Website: home-depot
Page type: delivery-shipping
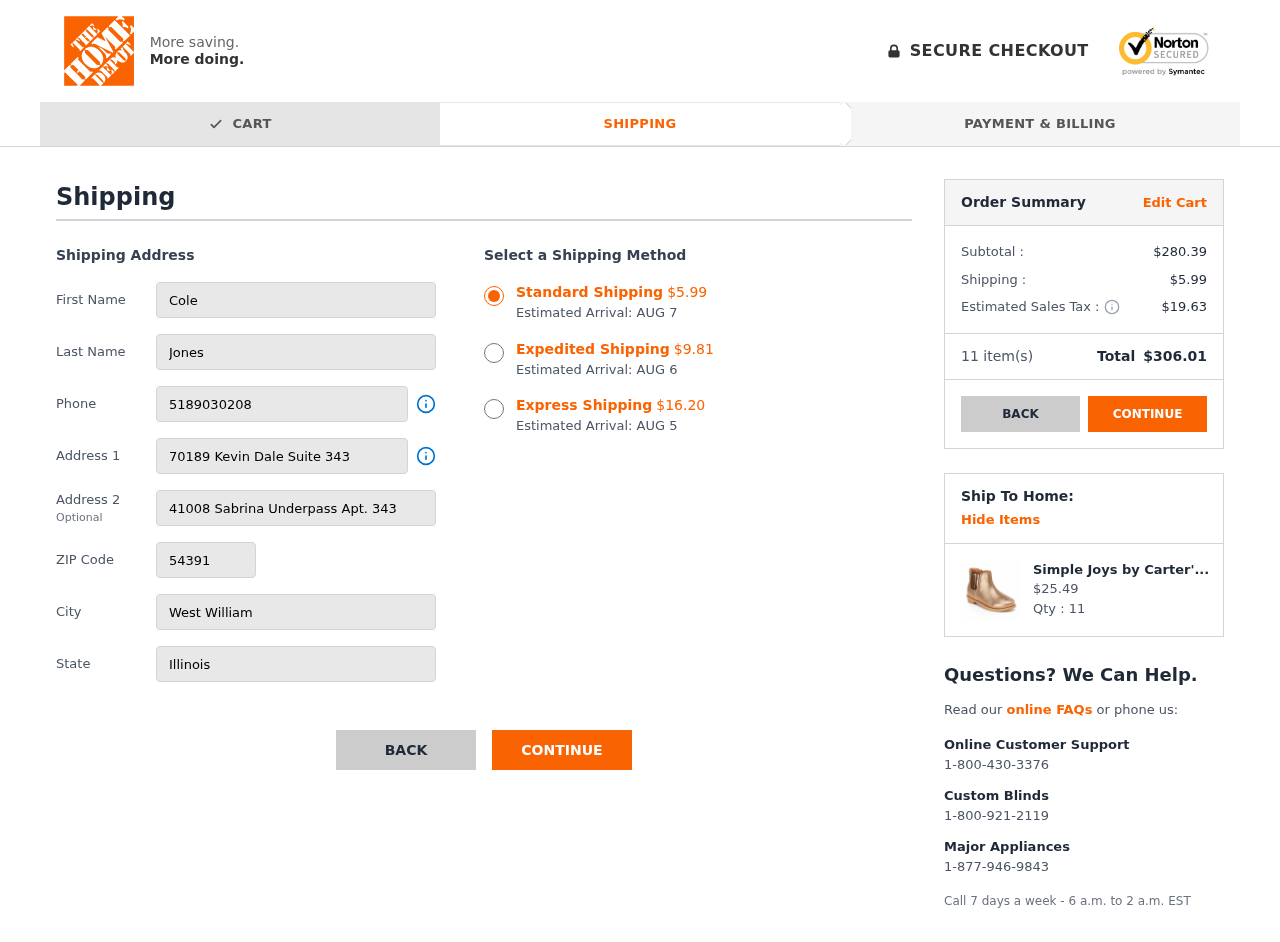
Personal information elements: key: PII_CITY
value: West William
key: PII_FIRSTNAME
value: Cole
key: PII_LASTNAME
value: Jones
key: PII_PHONE
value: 5189030208
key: PII_POSTCODE
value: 54391
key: PII_STATE
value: Illinois
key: PII_STREET
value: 70189 Kevin Dale Suite 343
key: PII_STREET2
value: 41008 Sabrina Underpass Apt. 343
Product elements: key: PRODUCT1_NAME
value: Simple Joys by Carter's Baby Girls' Ella Bootie Chelsea Boot, Tan, 6 M US Toddler
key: PRODUCT1_PRICE
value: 25.49
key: PRODUCT1_QUANTITY
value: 11
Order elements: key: ORDER_SHIPPING_COST_STANDARD
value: $5.99
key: ORDER_DELIVERY_DATE
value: AUG 7
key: ORDER_SHIPPING_COST_EXPEDITED
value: $9.81
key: ORDER_DELIVERY_DATE_EXPEDITED
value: AUG 6
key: ORDER_SHIPPING_COST_EXPRESS
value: $16.20
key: ORDER_DELIVERY_DATE_EXPRESS
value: AUG 5
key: ORDER_SUBTOTAL
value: $280.39
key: ORDER_SHIPPING_COST
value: $5.99
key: ORDER_TAX
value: $19.63
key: ORDER_NUM_ITEMS
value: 11
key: ORDER_TOTAL
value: $306.01